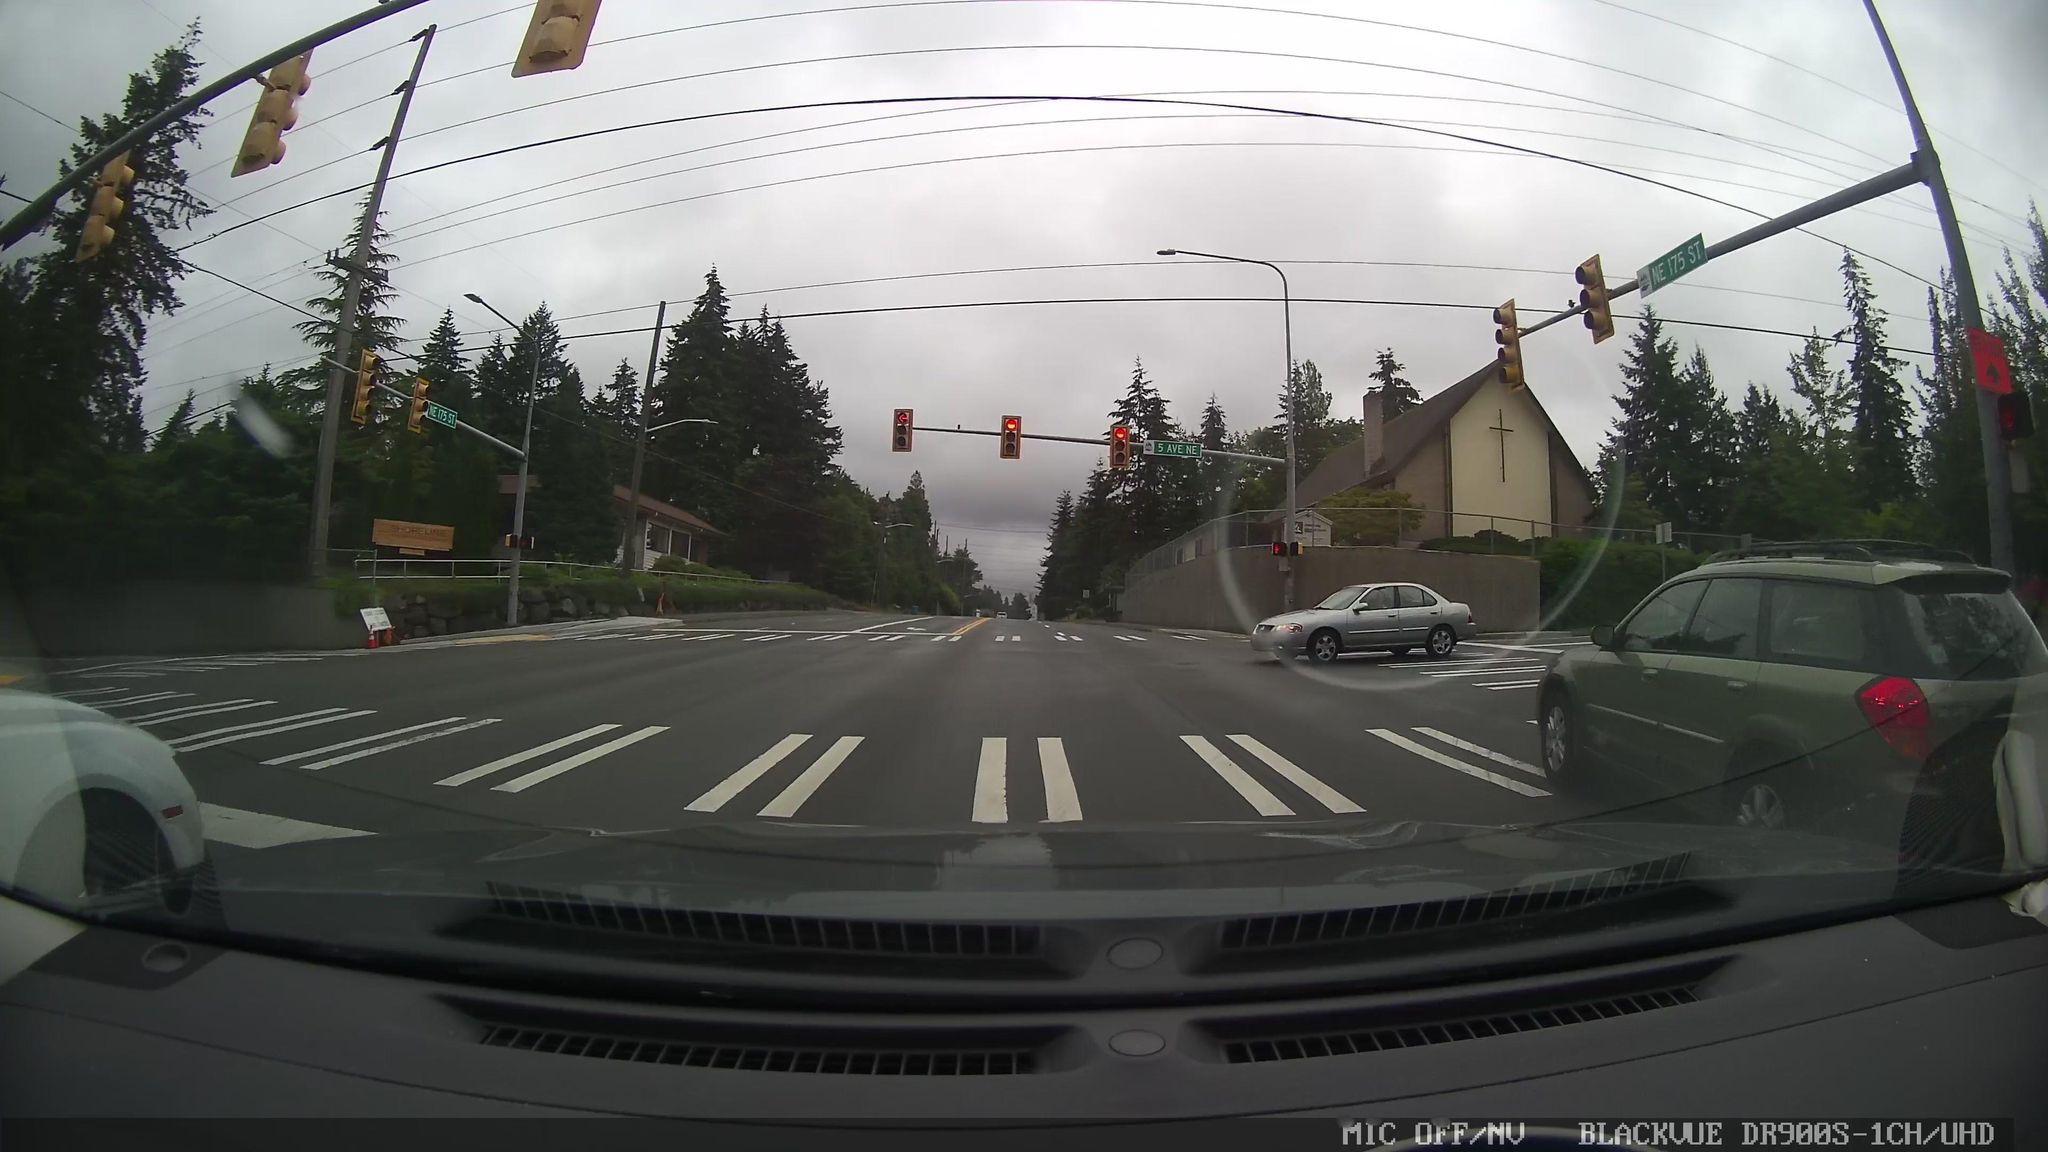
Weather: cloudy
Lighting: day
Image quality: good
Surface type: driving surface
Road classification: secondary
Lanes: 4, 5
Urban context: urban centre
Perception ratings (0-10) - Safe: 3.74, Lively: 3.88, Beautiful: 3.78, Boring: 1.86, Depressing: 2.95, Wealthy: 3.21